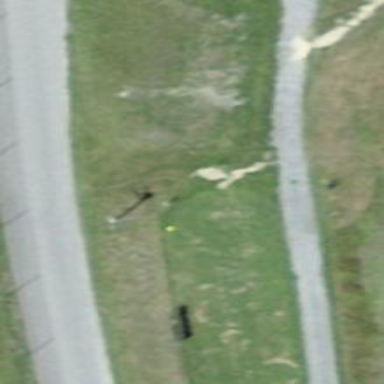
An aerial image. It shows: Grass area designated as golf tee.